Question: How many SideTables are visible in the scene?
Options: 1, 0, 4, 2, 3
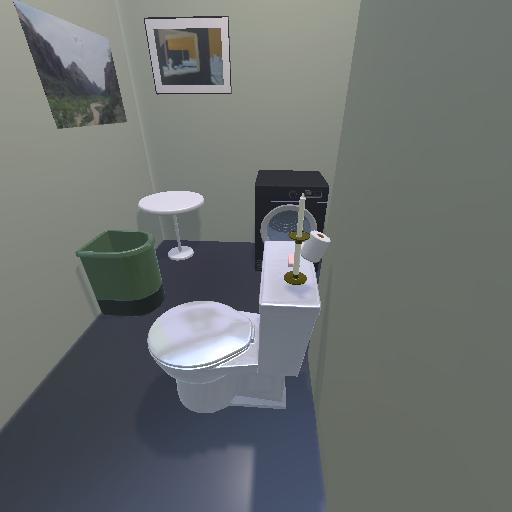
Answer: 1